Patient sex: F
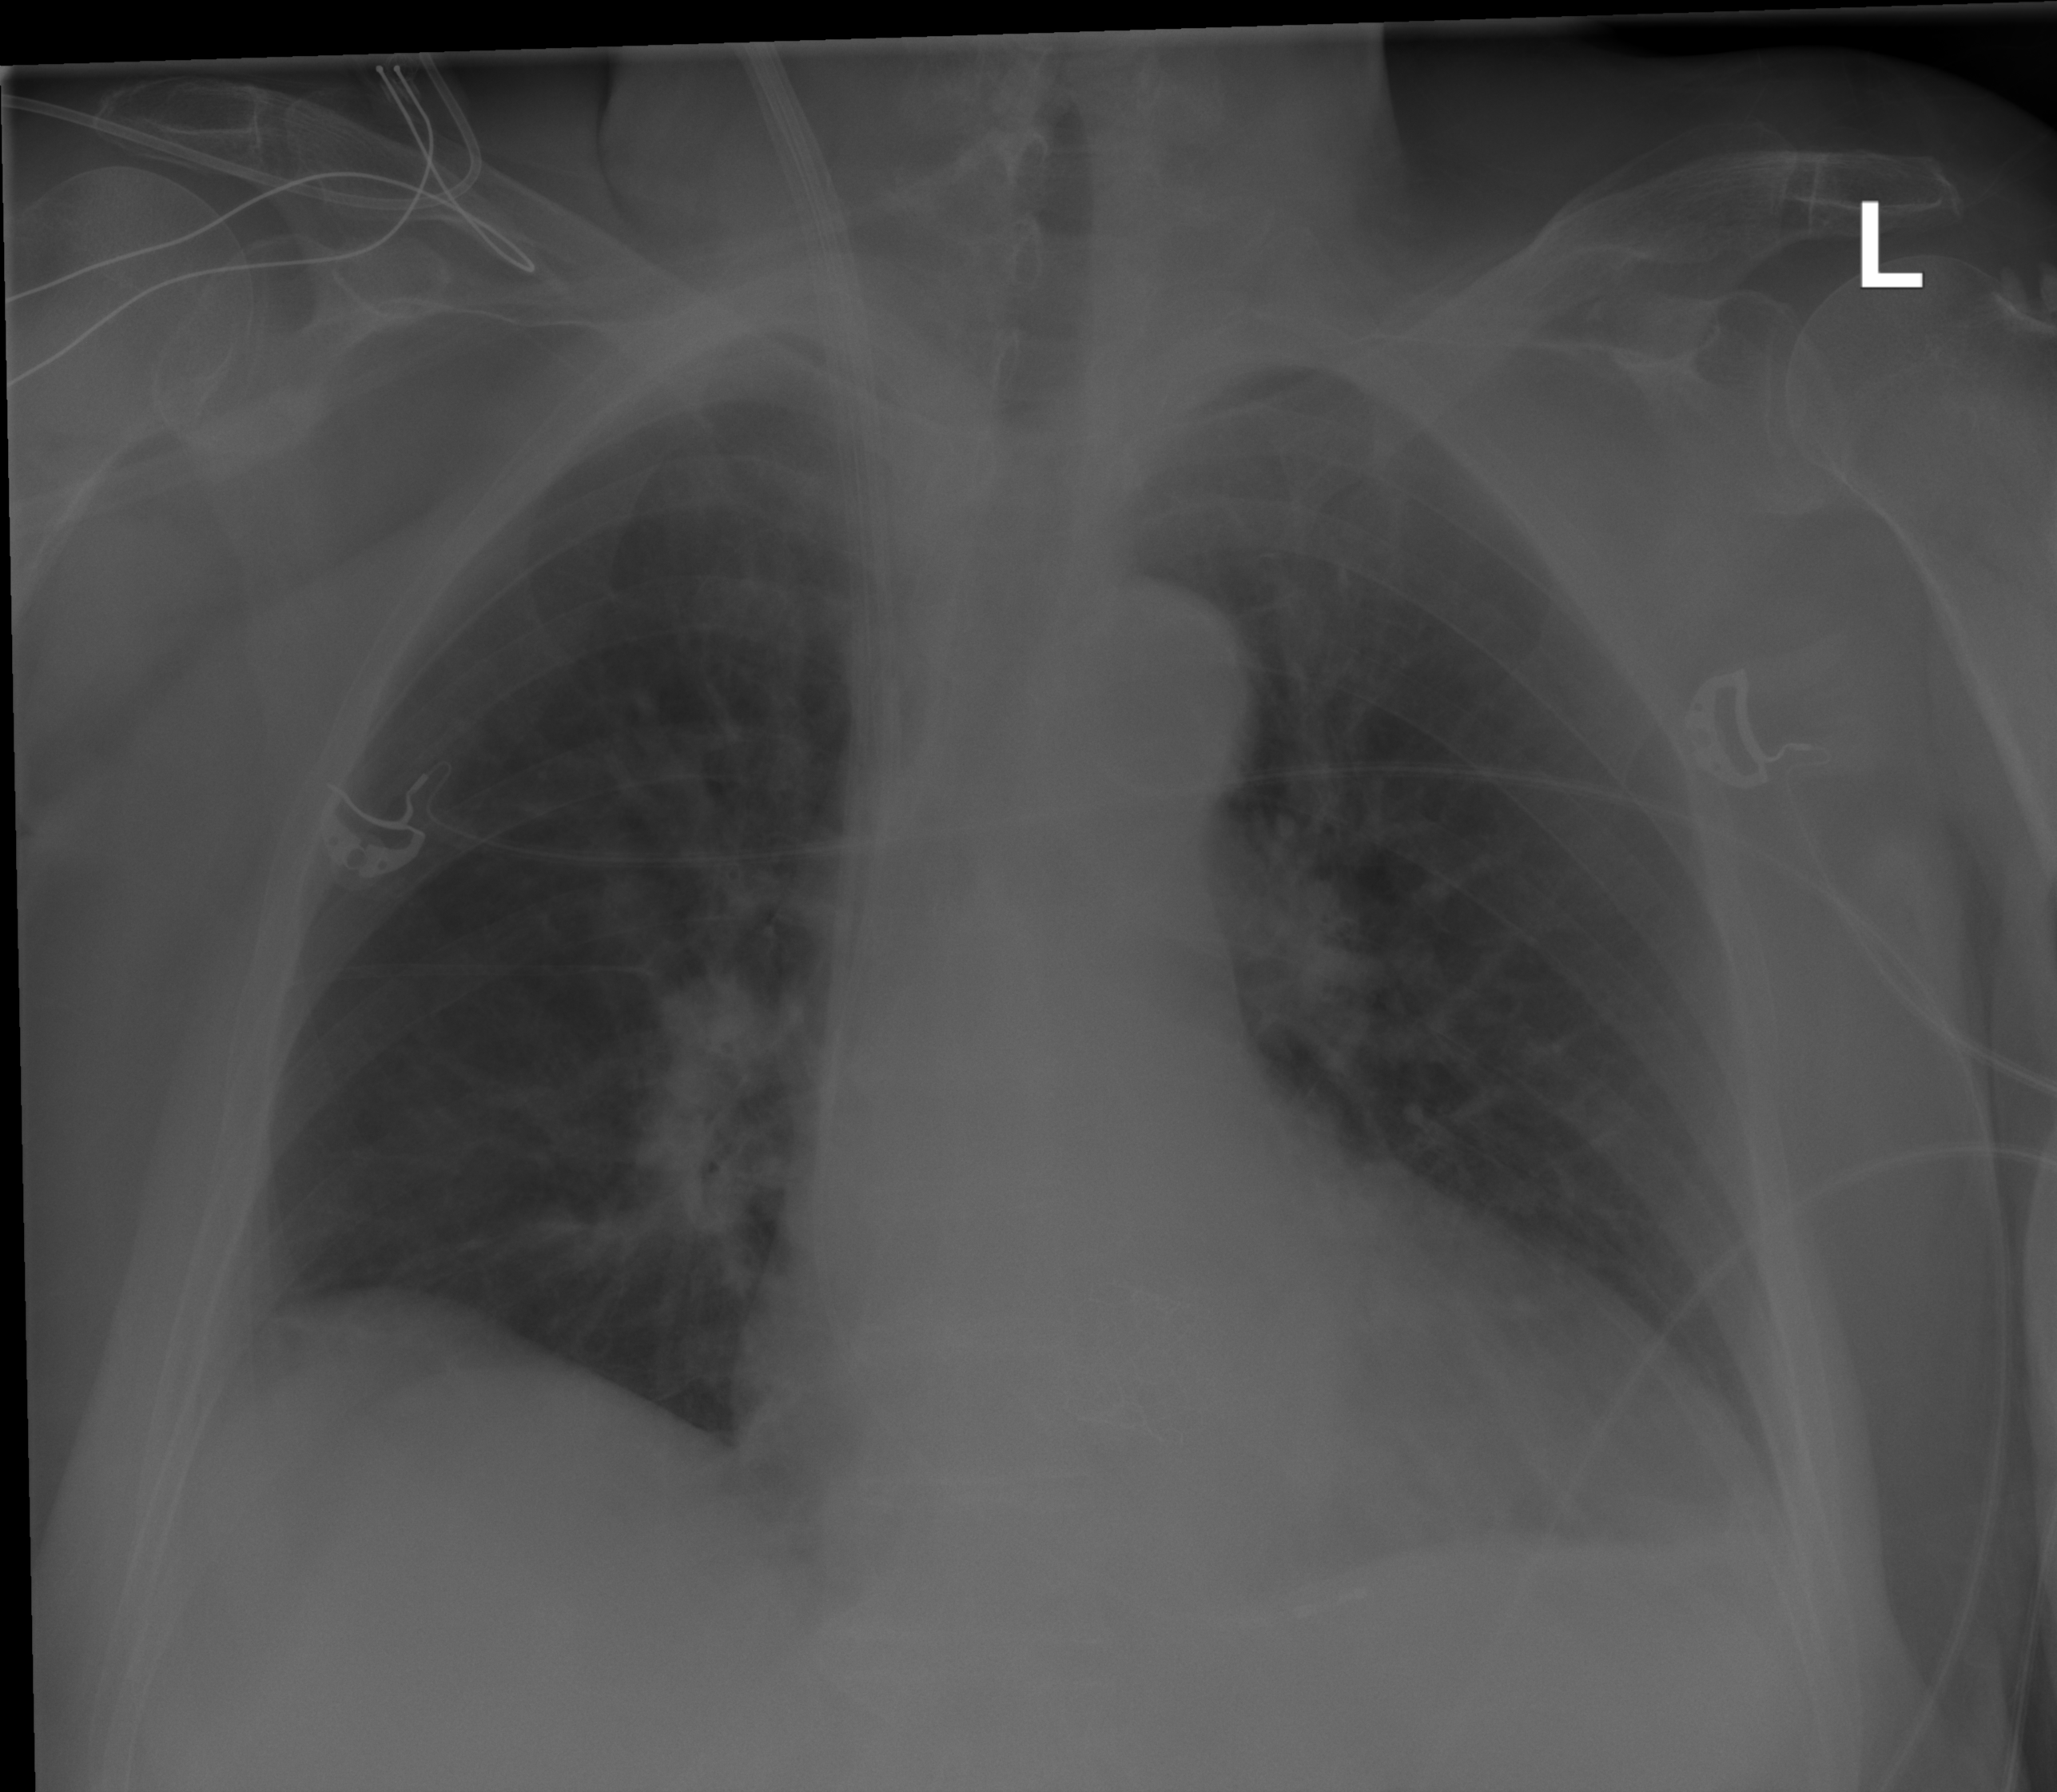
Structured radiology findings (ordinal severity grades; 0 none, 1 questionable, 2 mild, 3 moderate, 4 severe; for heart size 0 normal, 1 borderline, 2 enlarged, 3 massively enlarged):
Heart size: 2
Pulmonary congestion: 1
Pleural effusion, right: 0
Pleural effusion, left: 2
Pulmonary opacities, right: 0
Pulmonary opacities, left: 0
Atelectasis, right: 2
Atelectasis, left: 2